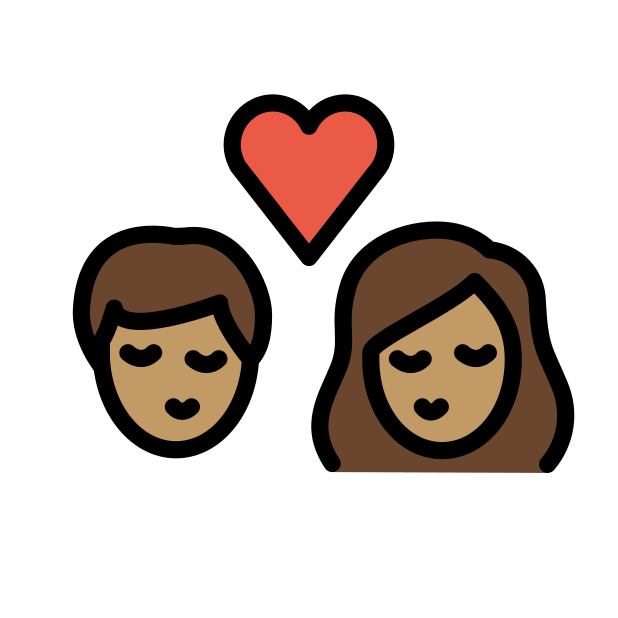
kiss: woman, man, medium skin tone